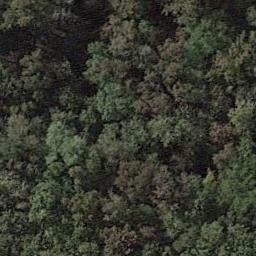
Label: forest